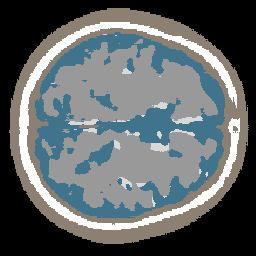
Label: no_lesion